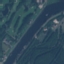
Land use / land cover: River